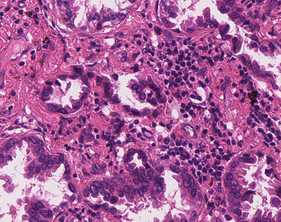
Tumor epithelial tissue: yes
Tumor-associated stroma tissue: yes
Normal tissue: no